Interaction volume radius: 10 \u00c5
Interaction volume height: 15 \u00c5
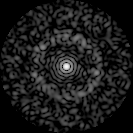
Disorder parameter: 0.8725